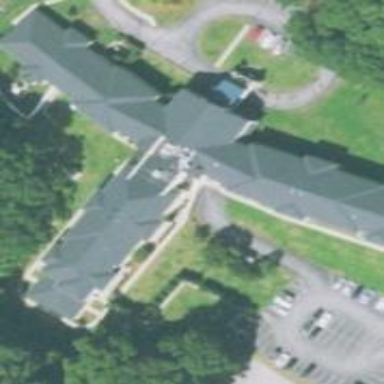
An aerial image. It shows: Nursing home.